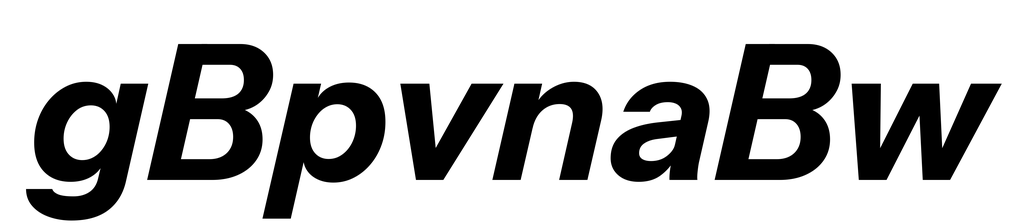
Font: InstrumentSans-Italic_Bold_Italic